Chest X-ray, PA view. Patient: 25 years old, sex F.
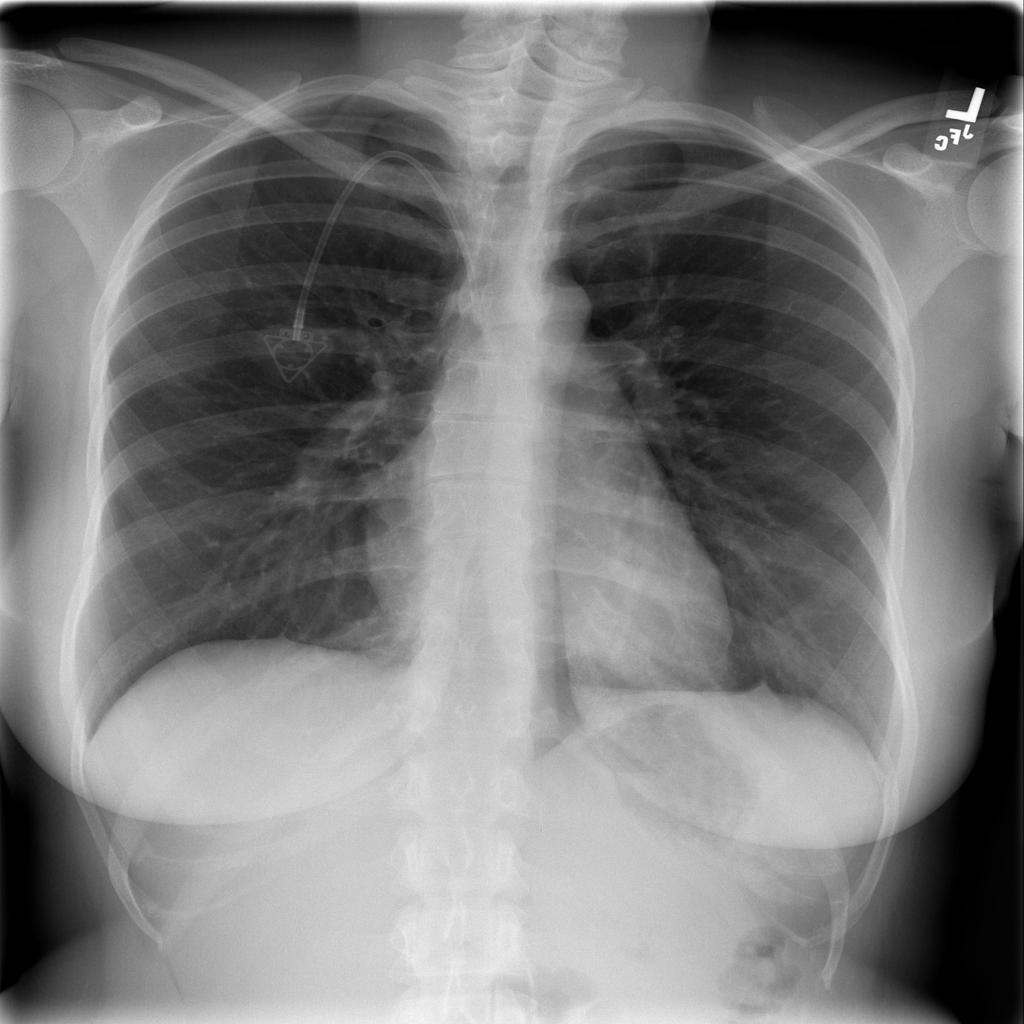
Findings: Atelectasis, Fibrosis, Infiltration